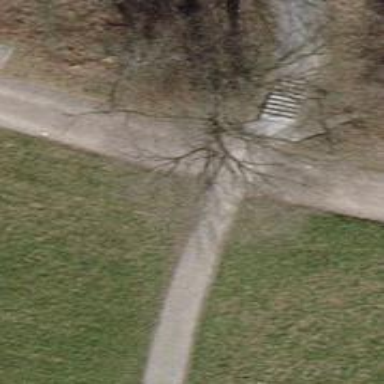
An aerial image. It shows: Compacted footway.